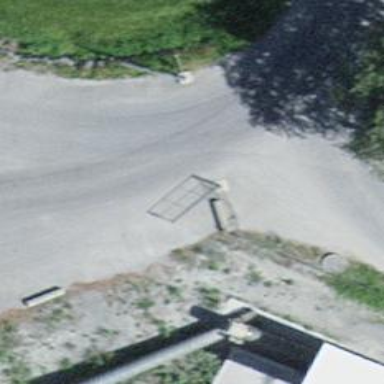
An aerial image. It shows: Gate.